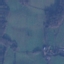
Label: Pasture